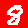
Digit: 8